Interaction volume radius: 5 \u00c5
Interaction volume height: 10 \u00c5
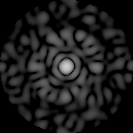
Disorder parameter: 0.8136